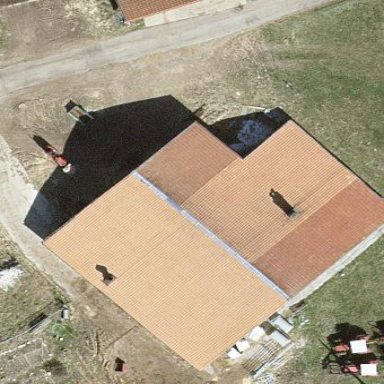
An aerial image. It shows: Farm auxiliary building with gabled roof.